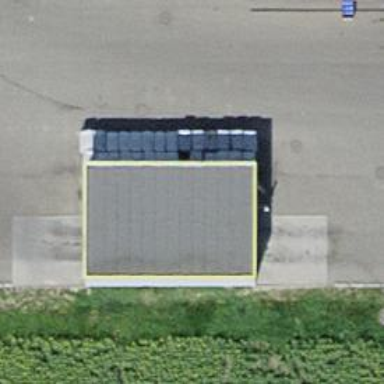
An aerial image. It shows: Car wash facility.